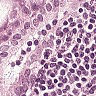
Metastatic tissue present: yes